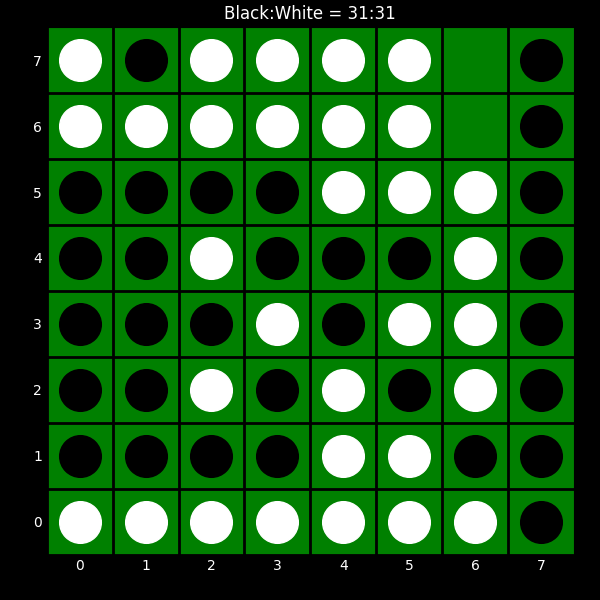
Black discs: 31
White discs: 31